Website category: auto
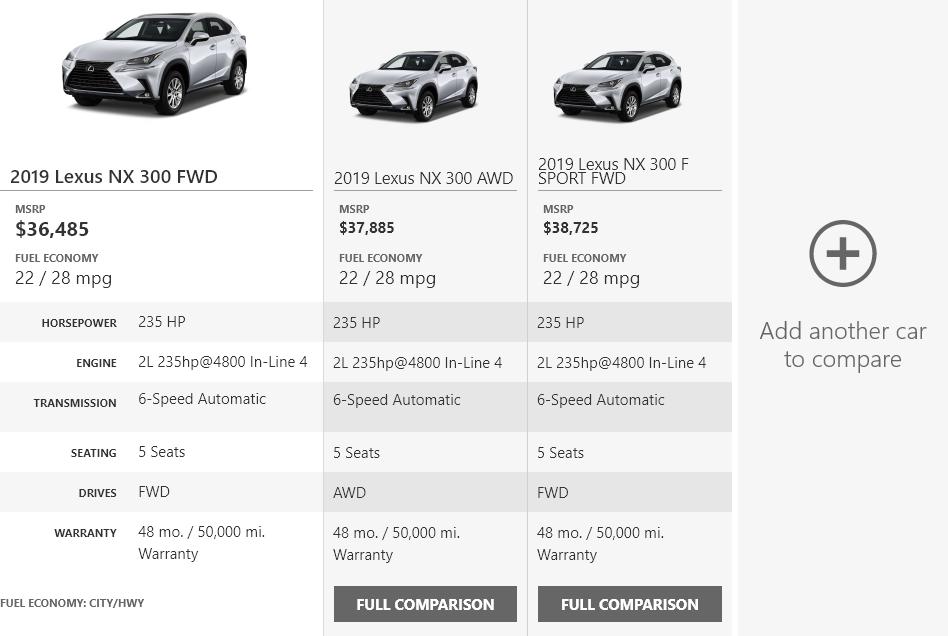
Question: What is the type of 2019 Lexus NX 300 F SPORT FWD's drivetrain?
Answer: FWD

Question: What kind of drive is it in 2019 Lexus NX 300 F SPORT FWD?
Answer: FWD

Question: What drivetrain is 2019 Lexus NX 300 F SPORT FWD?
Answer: FWD

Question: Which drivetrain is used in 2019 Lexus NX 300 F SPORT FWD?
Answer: FWD

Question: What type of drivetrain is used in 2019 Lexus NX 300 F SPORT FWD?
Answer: FWD

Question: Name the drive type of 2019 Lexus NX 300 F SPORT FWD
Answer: FWD

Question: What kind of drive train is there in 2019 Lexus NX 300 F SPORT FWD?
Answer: FWD

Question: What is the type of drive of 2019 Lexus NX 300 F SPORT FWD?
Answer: FWD

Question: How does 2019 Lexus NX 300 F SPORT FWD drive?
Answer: FWD

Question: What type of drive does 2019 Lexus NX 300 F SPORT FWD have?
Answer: FWD

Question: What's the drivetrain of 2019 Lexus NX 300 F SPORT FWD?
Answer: FWD

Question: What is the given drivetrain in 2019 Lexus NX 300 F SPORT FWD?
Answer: FWD

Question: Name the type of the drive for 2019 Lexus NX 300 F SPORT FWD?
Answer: FWD

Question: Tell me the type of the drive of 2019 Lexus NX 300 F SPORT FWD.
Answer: FWD

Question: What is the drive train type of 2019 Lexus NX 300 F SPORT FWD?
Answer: FWD

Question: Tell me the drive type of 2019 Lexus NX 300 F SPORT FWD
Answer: FWD

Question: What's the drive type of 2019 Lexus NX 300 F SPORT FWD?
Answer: FWD

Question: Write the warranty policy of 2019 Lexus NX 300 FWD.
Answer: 48 mo. / 50,000 mi. Warranty

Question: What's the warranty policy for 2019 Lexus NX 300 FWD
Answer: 48 mo. / 50,000 mi. Warranty

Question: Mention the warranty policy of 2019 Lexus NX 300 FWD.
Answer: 48 mo. / 50,000 mi. Warranty

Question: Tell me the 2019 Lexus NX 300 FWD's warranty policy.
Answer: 48 mo. / 50,000 mi. Warranty